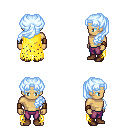
a pixel art fantasy rpg character, male body template, human, tanned skin, yellow tattered cape, magenta pants, white cyan princess hairstyle, leather bracers, brown shoes, four views (front, back, left, right), 2x2 character sprite sheet, small pixel art, hard edges, no anti-aliasing